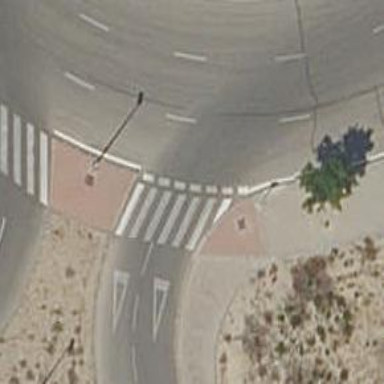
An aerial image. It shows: Zebra crossing on the road.